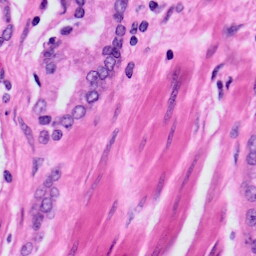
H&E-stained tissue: Prostate